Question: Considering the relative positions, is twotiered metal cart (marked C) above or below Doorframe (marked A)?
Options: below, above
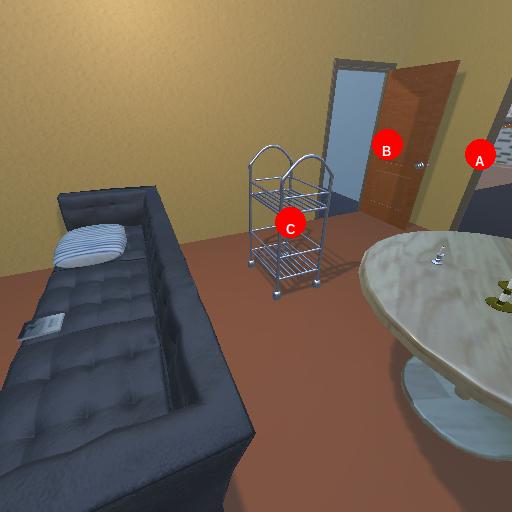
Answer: below